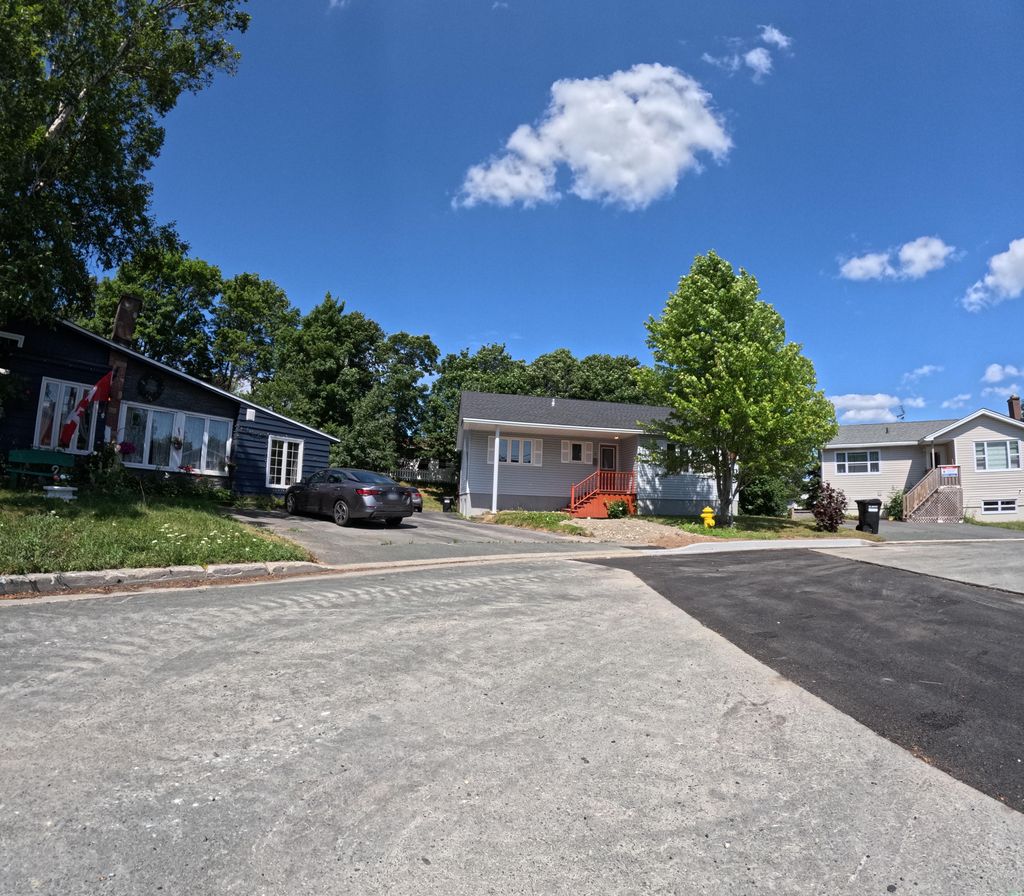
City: st_johns